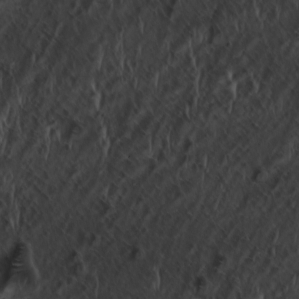
Label: non_frost